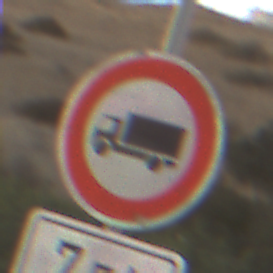
Verkehrszeichen: VerbotFuerKraftfahrzeugeUeberDreiKommaFuenfTonnen
Zusatzzeichen unten: SonstigeBeschraenkungen4
Umgebung: Outdoor, RoadRail
Tageszeit: SunriseSunset
Wetter: PartlyCloudy
Licht: Natural
Jahreszeit: NotSpecified
Kontrast: LowContrast